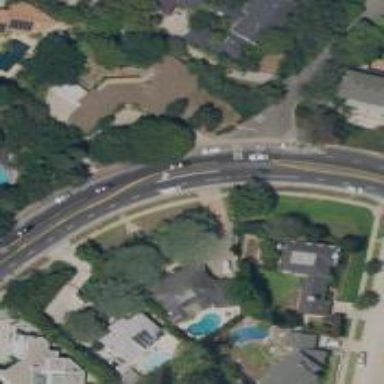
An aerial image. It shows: Secondary asphalt road surrounded by residential properties.